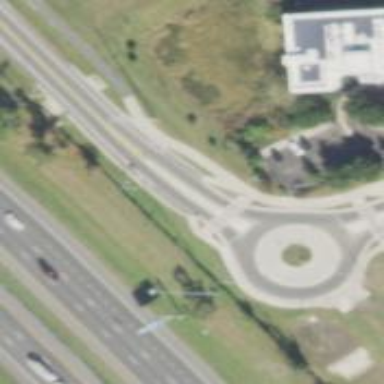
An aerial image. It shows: Marked crossing for cyclists on cycleway.